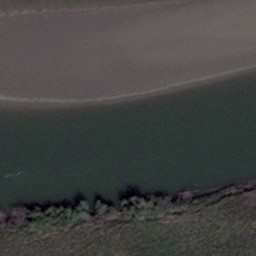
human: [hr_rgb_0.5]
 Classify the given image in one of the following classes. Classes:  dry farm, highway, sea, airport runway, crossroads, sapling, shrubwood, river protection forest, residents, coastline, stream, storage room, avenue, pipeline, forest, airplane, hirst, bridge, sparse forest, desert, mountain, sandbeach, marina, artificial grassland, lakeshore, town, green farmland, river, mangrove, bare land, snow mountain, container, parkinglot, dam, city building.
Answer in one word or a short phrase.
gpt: river